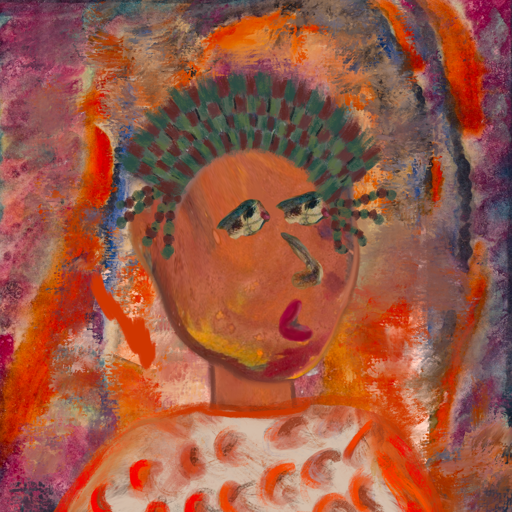
Background: Experience, Head And Neck Side: Mother_And_Son_Son, Face Side: Pipe, Bust: Rupkatha, Hair Side: Blank, Head Accessory: After_Raid_Crown, Second Necklace: Blank, Necklace: Blank, Baby: Blank